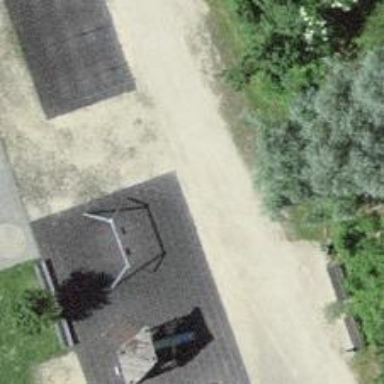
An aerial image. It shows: Playground area for leisure activities on the land.